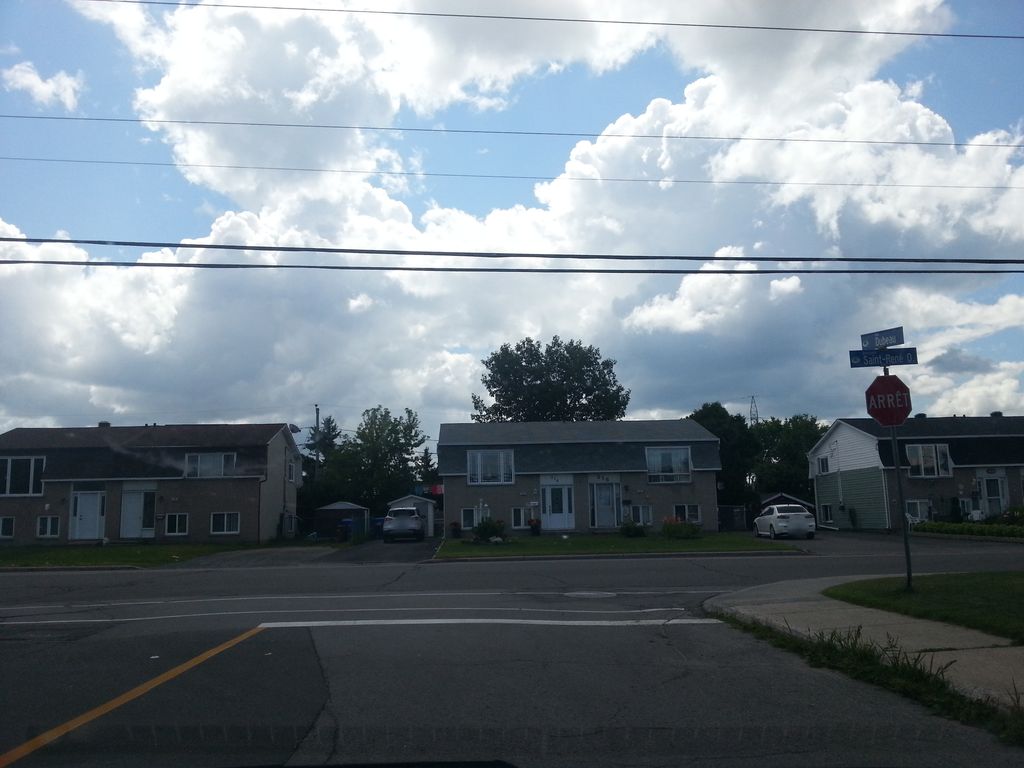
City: ottawa-gatineau